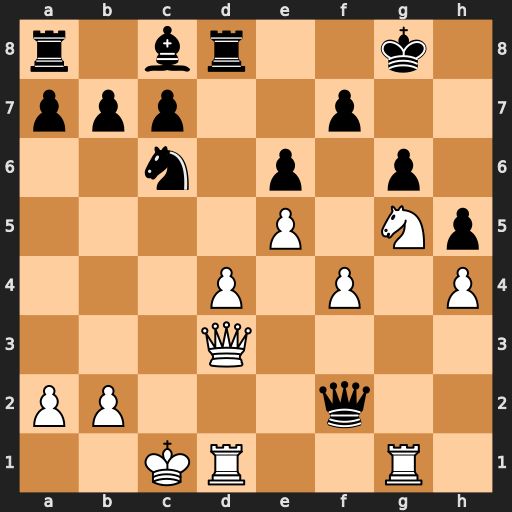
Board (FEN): r1br2k1/ppp2p2/2n1p1p1/4P1Np/3P1P1P/3Q4/PP3q2/2KR2R1
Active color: w
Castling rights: -
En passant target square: -
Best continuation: Nxf7 Qxf4+ Kb1 Ne7 Nxd8